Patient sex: M
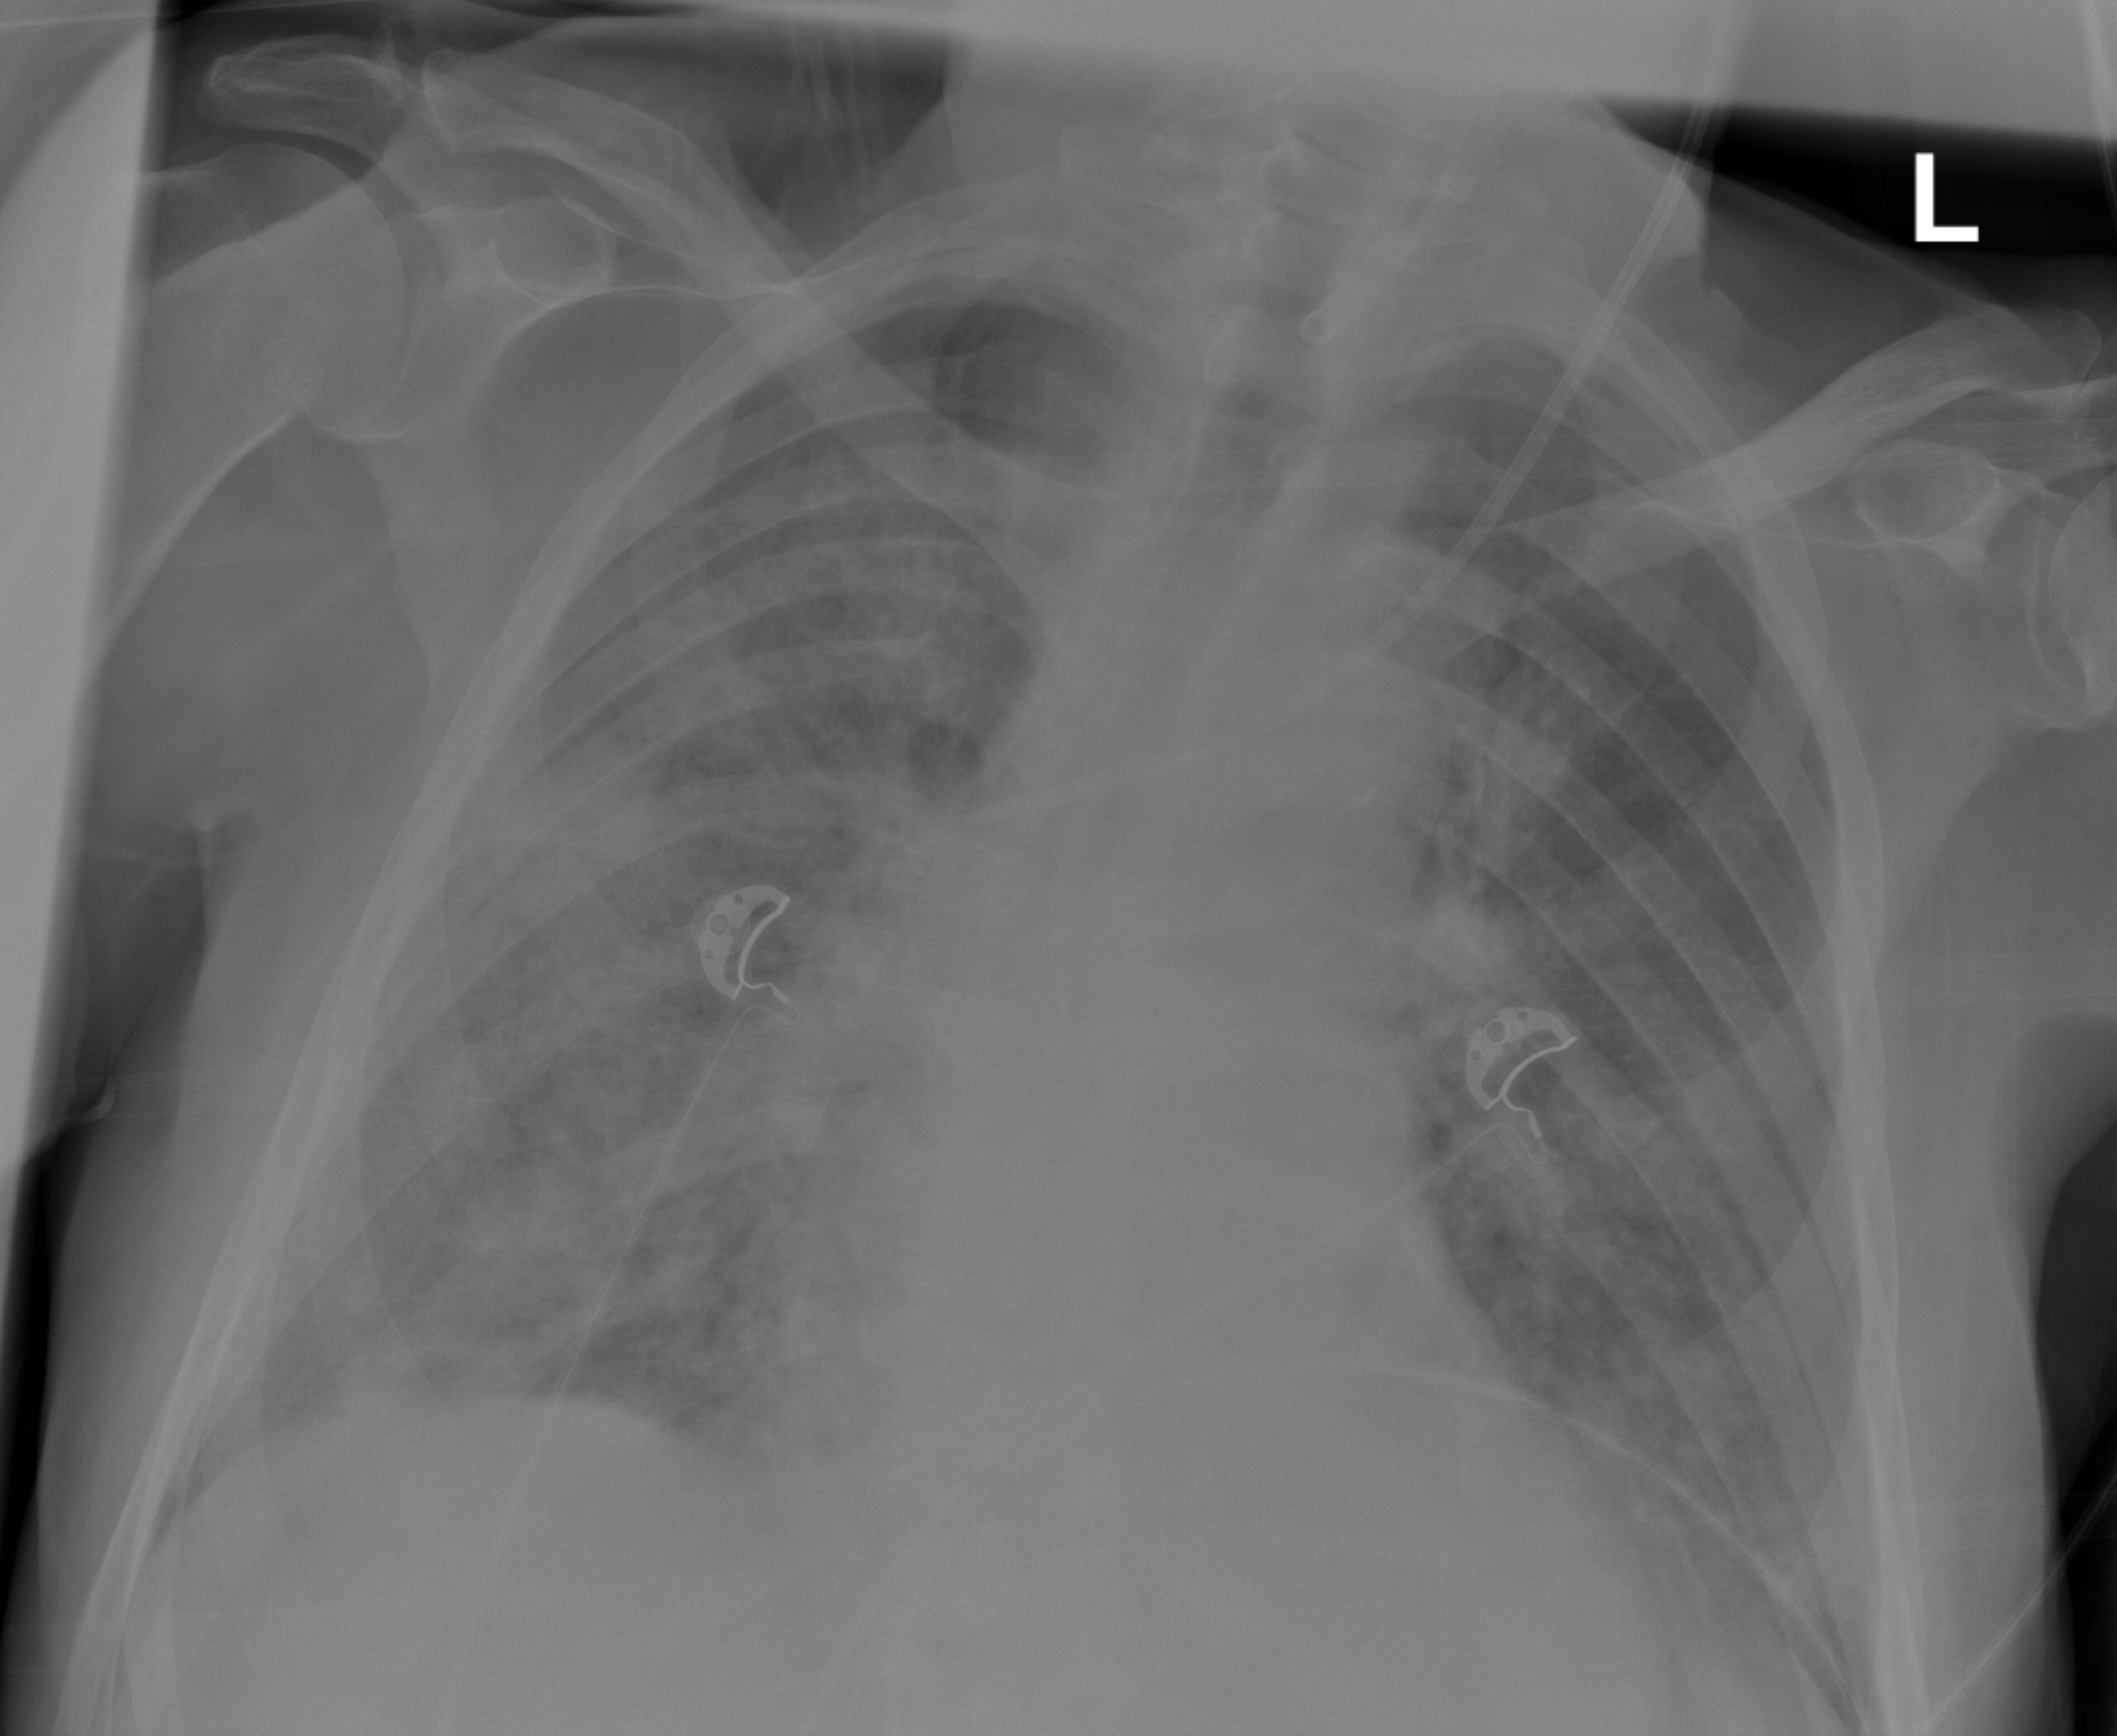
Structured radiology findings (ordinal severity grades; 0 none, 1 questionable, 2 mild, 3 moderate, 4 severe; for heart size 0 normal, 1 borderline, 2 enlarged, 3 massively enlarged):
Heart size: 0
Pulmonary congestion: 0
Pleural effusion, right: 0
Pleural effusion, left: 0
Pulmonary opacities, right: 3
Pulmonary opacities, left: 2
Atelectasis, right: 2
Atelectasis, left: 2